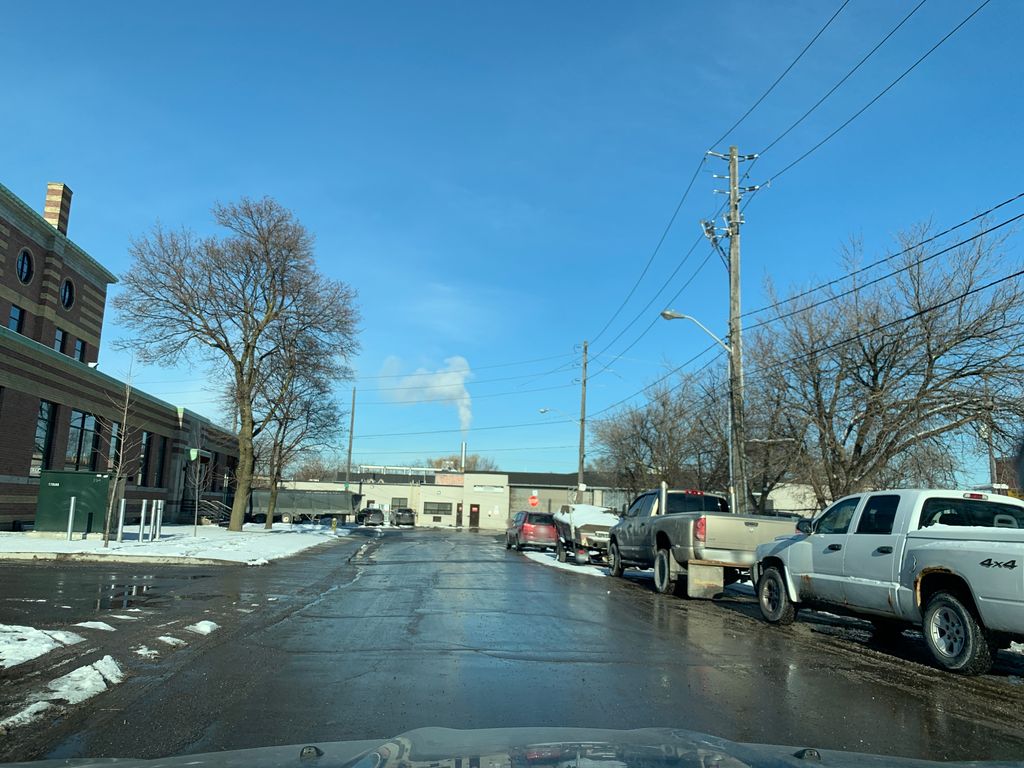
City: toronto